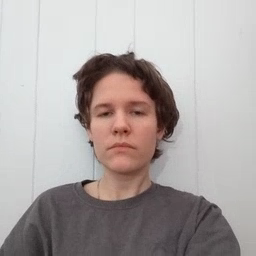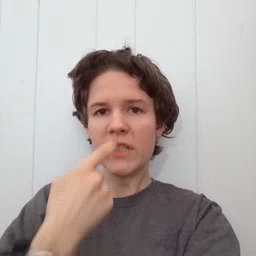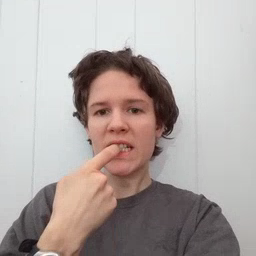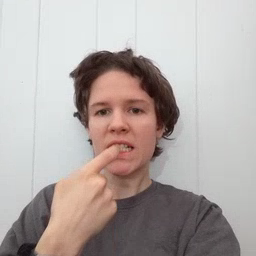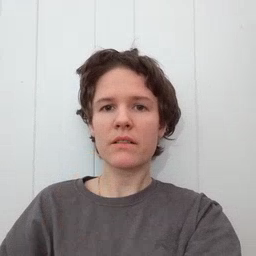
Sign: tooth